Interaction volume radius: 10 \u00c5
Interaction volume height: 10 \u00c5
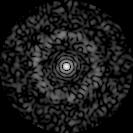
Disorder parameter: 0.8078